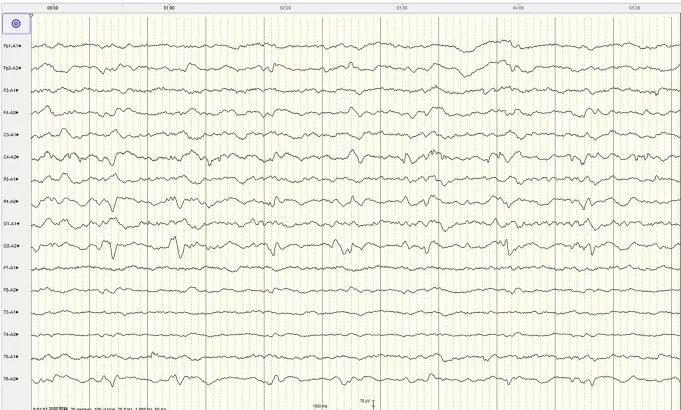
The video EEG characteristics at the first admission and 1-month follow-up of this patient. (B) Showed lateralized periodic discharges (LPD) composed of sharp slow wave, interval cycle: 1.17-1.58 s, mainly in area of O1, no clinical onset of the patient was observed (1 month later) (Montage:Earlobe reference, TR:30 mm/s, Sensitivity:100 muV/cm, HF:70 Hz, LF:1.0 Hz).
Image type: electrography (eeg)